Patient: sex F, age 34
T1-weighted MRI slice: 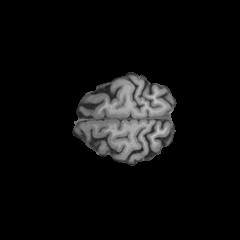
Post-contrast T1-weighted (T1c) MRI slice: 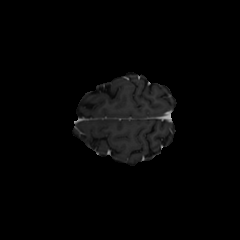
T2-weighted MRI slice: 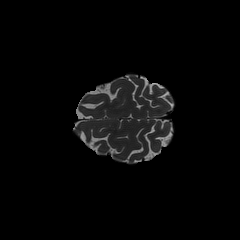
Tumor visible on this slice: no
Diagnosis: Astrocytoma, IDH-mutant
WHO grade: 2